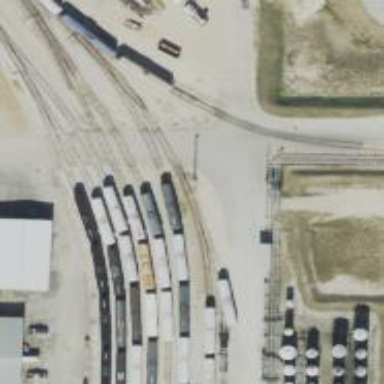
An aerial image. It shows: Rail spur service for transporting petroleum.